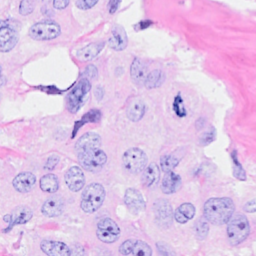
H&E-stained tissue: Breast